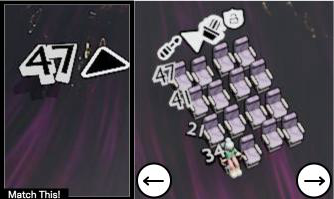
Task: seats
Answer: no